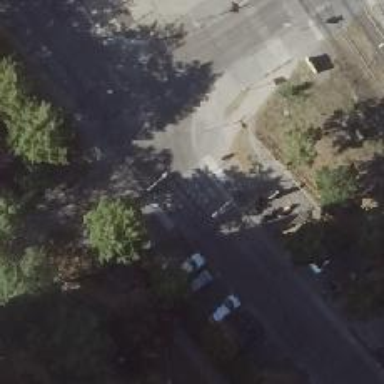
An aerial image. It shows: Marked zebra crossing on the road.